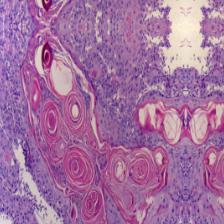
Diagnosis: OSCC